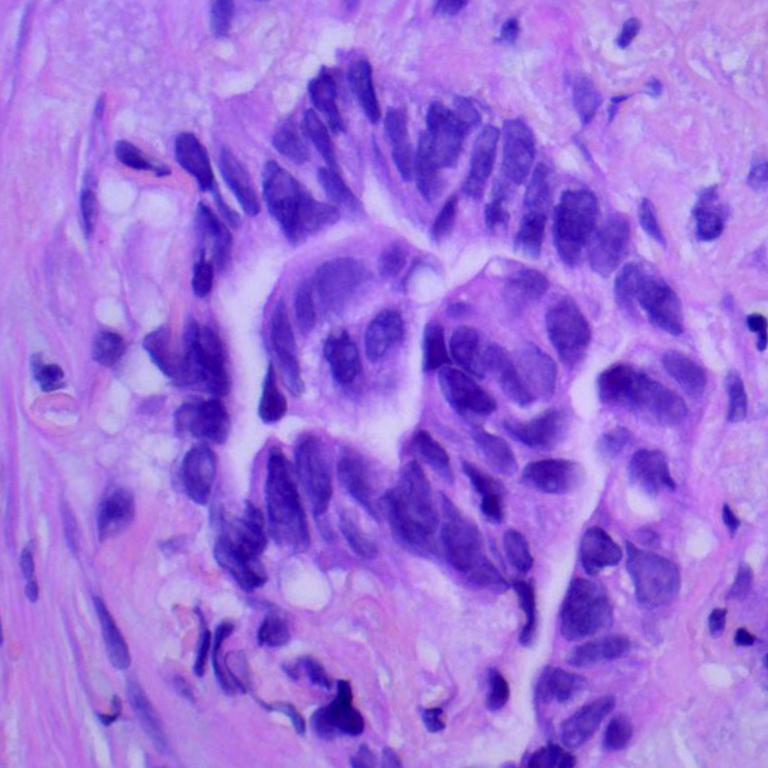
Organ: lung
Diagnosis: adenocarcinomas